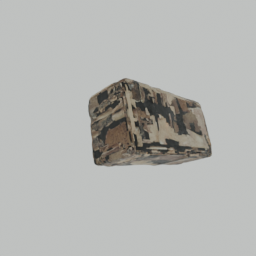
Label: architecture